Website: home-depot
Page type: review-order
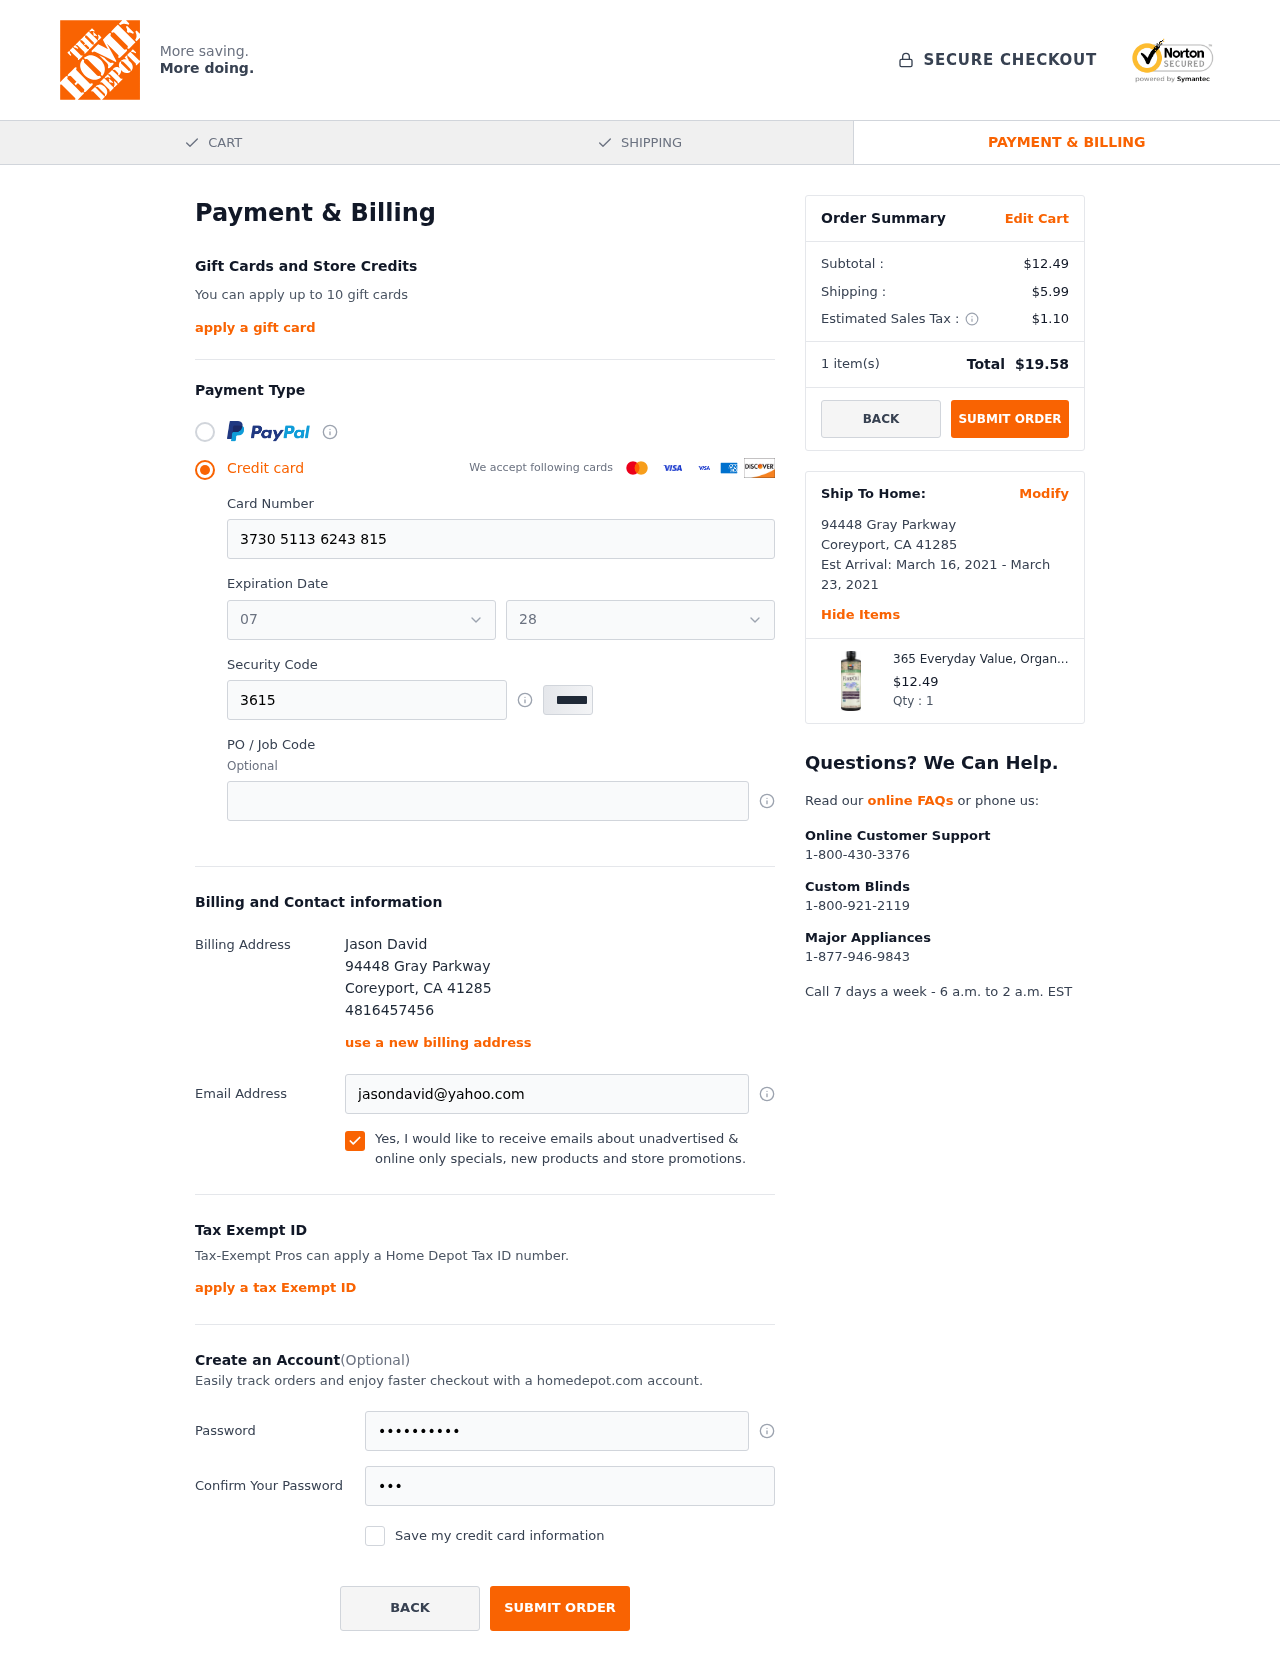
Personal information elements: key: PII_CARD_EXPIRY_MONTH
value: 07
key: PII_CARD_EXPIRY_YEAR
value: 28
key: PII_CITY
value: Coreyport
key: PII_FULLNAME
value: Jason David
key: PII_PHONE
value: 4816457456
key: PII_POSTCODE
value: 41285
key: PII_STATE_ABBR
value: CA
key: PII_STREET
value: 94448 Gray Parkway
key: PII_CARD_NUMBER
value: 3730 5113 6243 815
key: PII_CARD_CVV
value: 3615
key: PII_EMAIL
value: jasondavid@yahoo.com
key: PII_POSTCODE_FULL
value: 41285
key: PII_POSTCODE_NUMERIC
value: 41285
Product elements: key: PRODUCT1_NAME
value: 365 Everyday Value, Organic Filtered Flax Oil, 24 fl oz
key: PRODUCT1_PRICE
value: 12.49
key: PRODUCT1_QUANTITY
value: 1
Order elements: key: ORDER_SUBTOTAL
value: $12.49
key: ORDER_SHIPPING_COST
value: $5.99
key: ORDER_TAX
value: $1.10
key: ORDER_NUM_ITEMS
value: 1
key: ORDER_TOTAL
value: $19.58
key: ORDER_SHIPPING_DATE
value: March 16, 2021
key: ORDER_DELIVERY_DATE
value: March 23, 2021